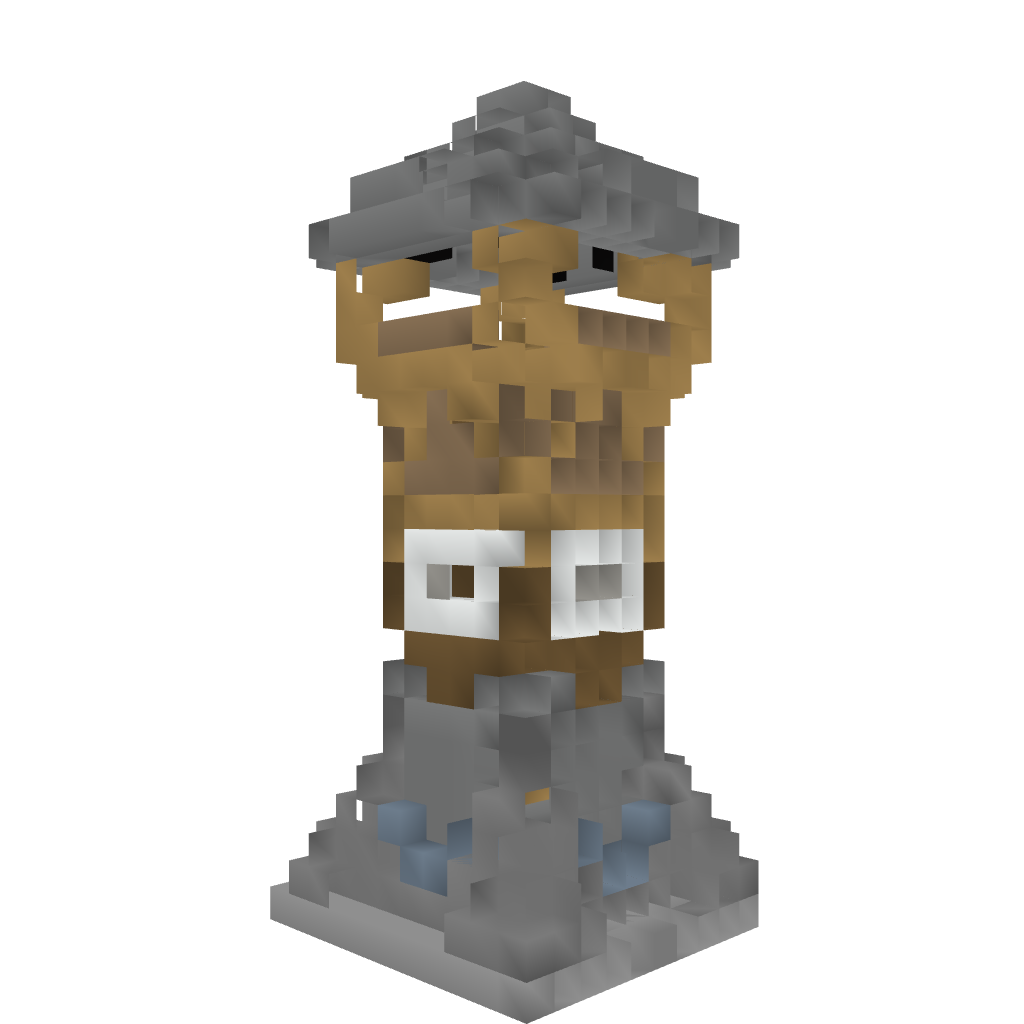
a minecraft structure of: Watch Tower